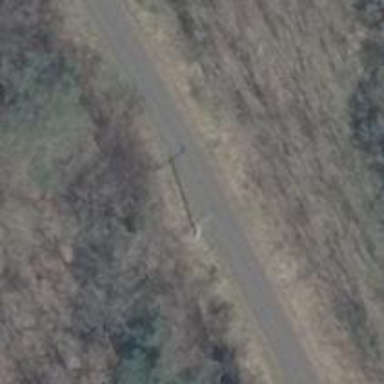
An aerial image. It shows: Power pole.